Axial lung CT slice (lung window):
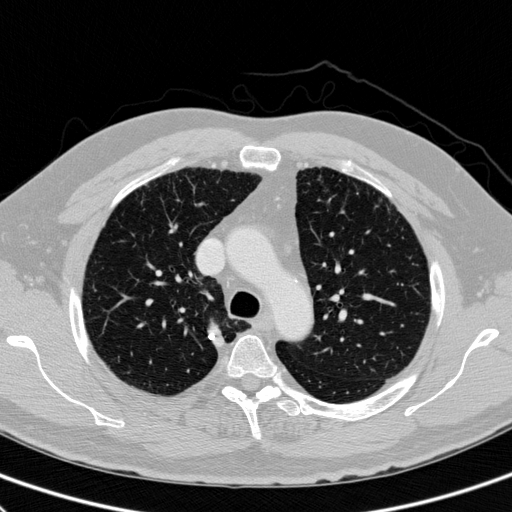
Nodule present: no